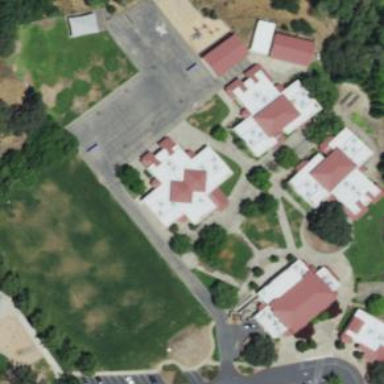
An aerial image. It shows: School.